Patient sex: F
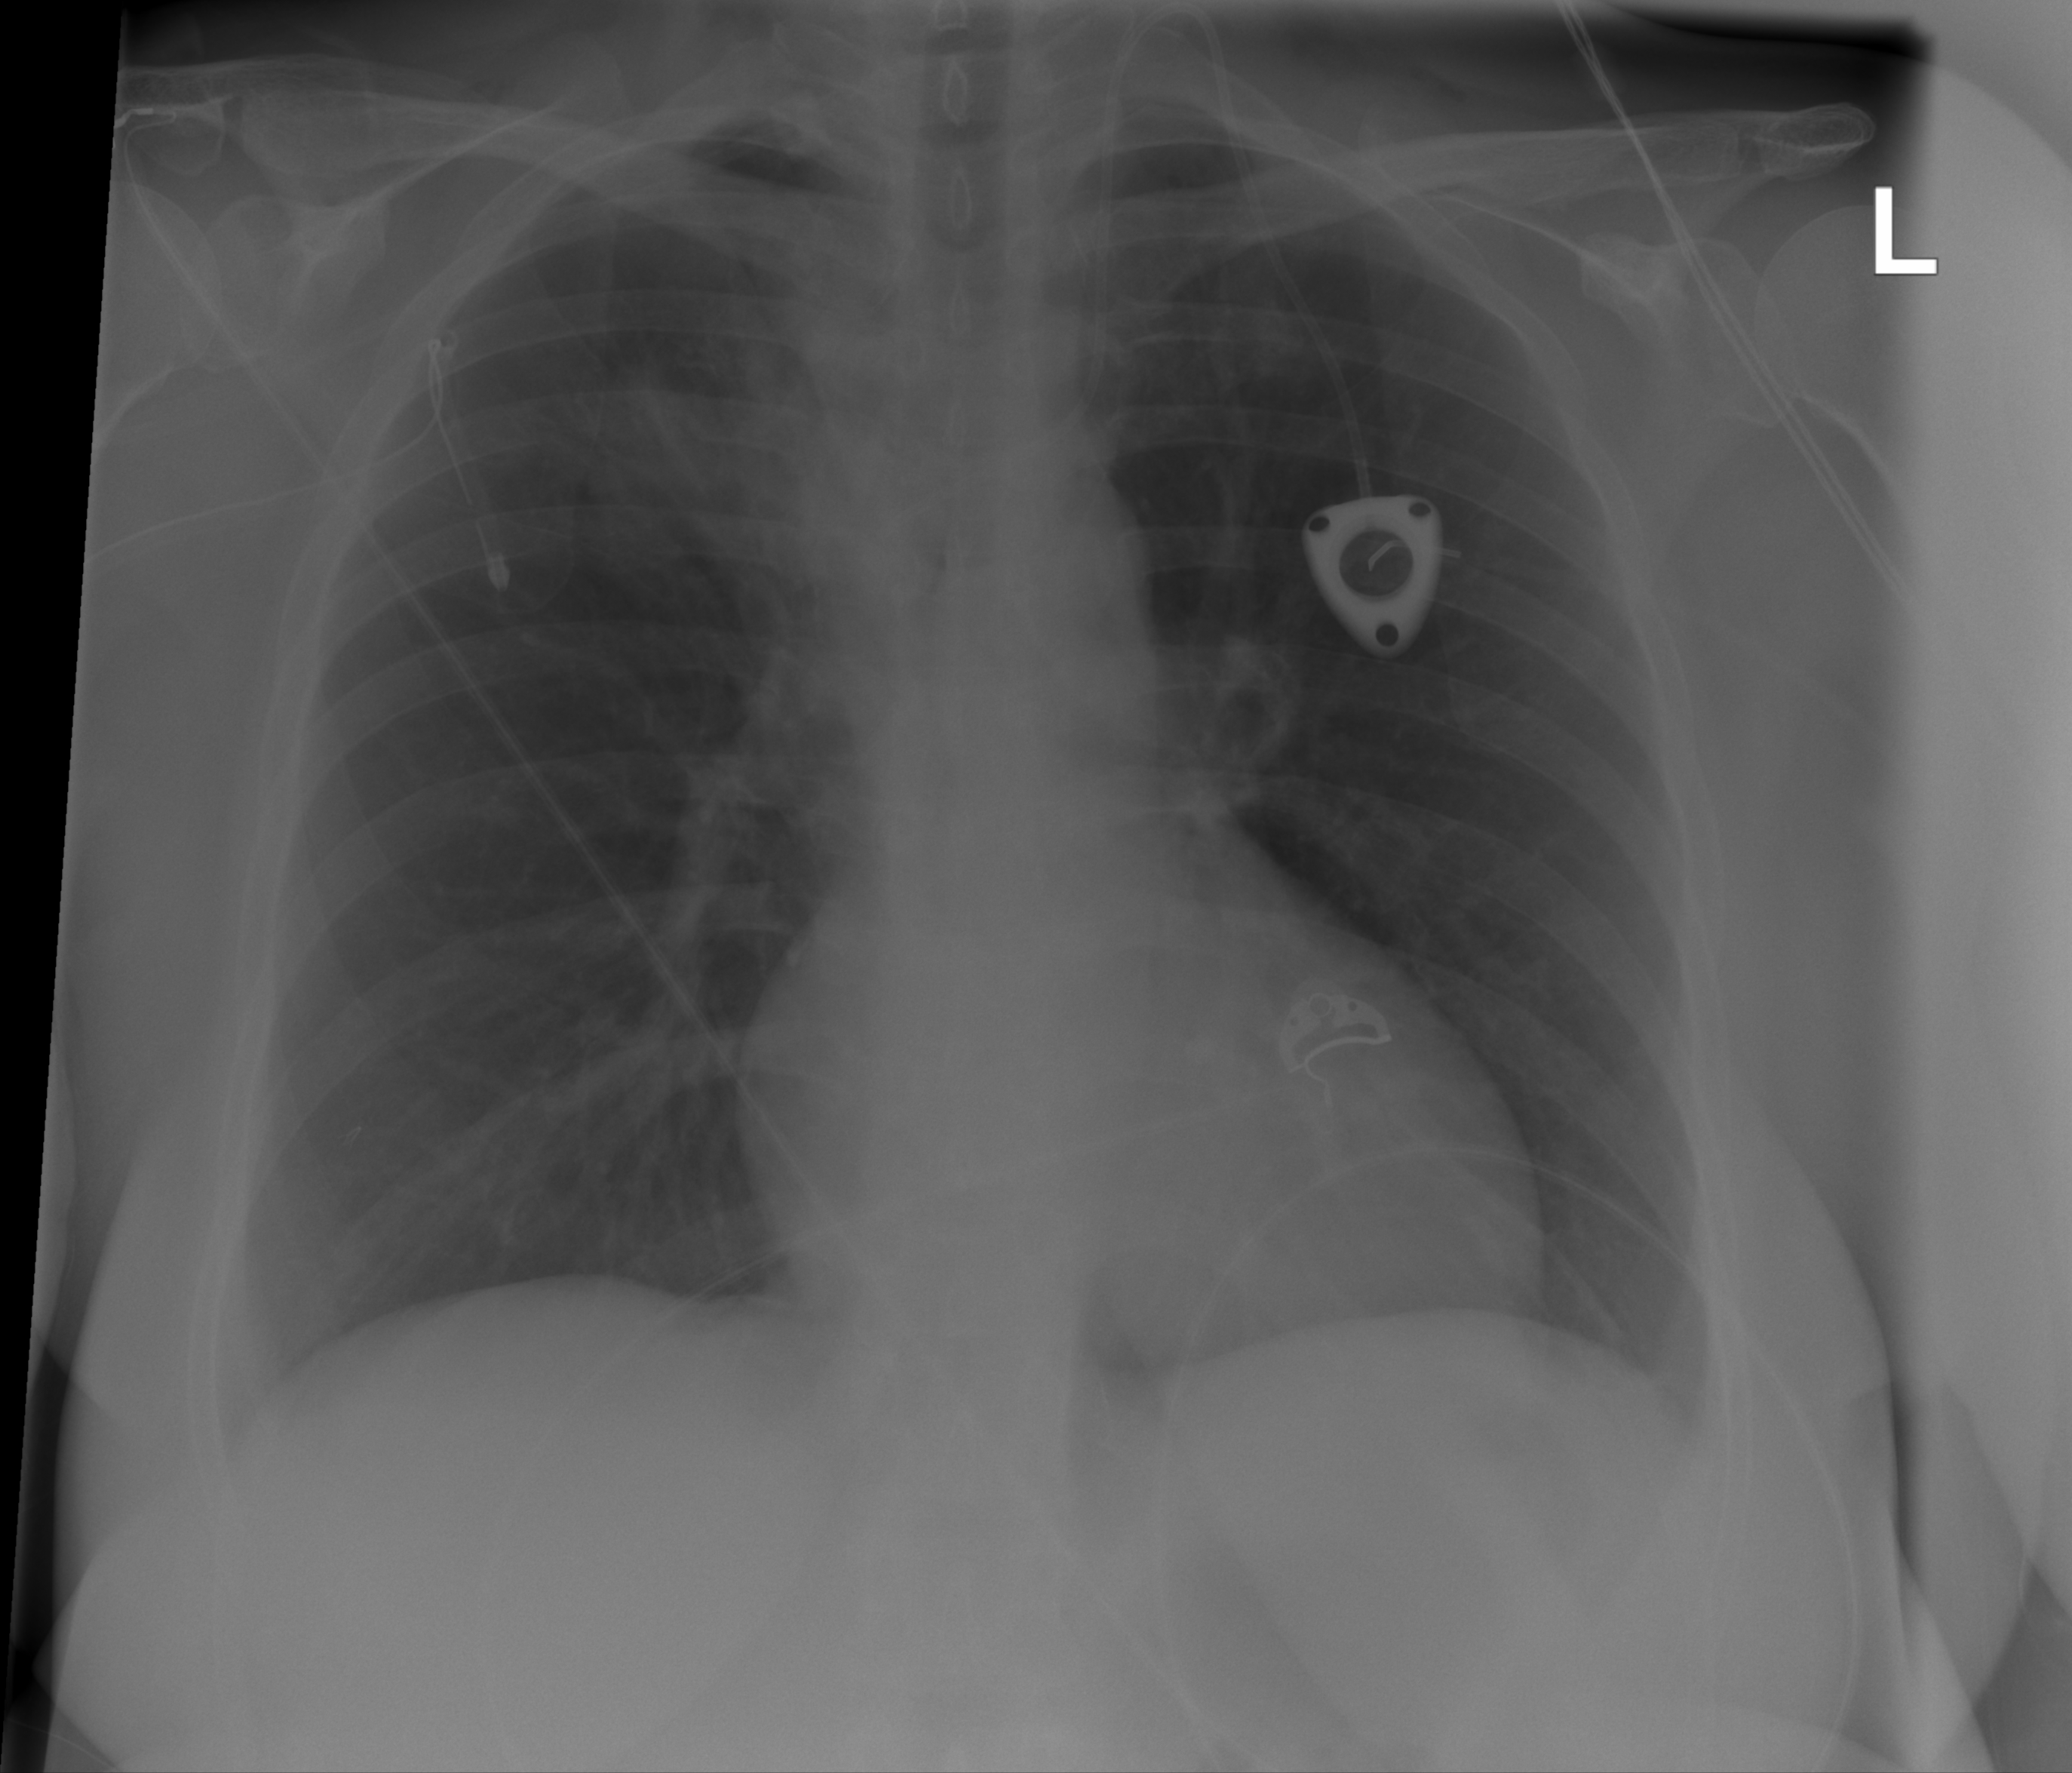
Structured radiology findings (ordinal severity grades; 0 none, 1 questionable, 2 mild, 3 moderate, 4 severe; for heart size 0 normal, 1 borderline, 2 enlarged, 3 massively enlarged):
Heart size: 0
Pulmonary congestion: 0
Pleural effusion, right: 0
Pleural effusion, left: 1
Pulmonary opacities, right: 2
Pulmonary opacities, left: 0
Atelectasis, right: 2
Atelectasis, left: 0